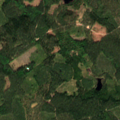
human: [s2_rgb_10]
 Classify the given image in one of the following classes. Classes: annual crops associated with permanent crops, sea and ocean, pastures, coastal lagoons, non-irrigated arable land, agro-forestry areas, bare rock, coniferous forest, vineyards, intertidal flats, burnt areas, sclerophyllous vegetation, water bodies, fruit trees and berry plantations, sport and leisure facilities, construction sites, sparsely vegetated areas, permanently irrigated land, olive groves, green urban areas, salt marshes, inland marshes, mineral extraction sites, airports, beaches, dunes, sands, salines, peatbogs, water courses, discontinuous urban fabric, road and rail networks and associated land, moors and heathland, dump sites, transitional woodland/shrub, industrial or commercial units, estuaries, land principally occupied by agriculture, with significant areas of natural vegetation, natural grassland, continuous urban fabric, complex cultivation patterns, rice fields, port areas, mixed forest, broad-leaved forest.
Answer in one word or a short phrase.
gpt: coniferous forest